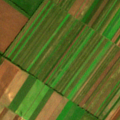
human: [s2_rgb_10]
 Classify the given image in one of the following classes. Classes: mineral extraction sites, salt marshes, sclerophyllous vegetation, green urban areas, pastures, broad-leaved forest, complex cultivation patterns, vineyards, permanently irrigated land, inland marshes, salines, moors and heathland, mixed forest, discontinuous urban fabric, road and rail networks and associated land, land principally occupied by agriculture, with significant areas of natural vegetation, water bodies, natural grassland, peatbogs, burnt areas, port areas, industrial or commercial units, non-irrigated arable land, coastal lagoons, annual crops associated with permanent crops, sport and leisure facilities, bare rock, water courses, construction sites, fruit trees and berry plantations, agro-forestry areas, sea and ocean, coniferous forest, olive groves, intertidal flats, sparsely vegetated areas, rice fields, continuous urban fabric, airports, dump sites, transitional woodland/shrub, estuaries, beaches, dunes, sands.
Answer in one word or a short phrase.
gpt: non-irrigated arable land